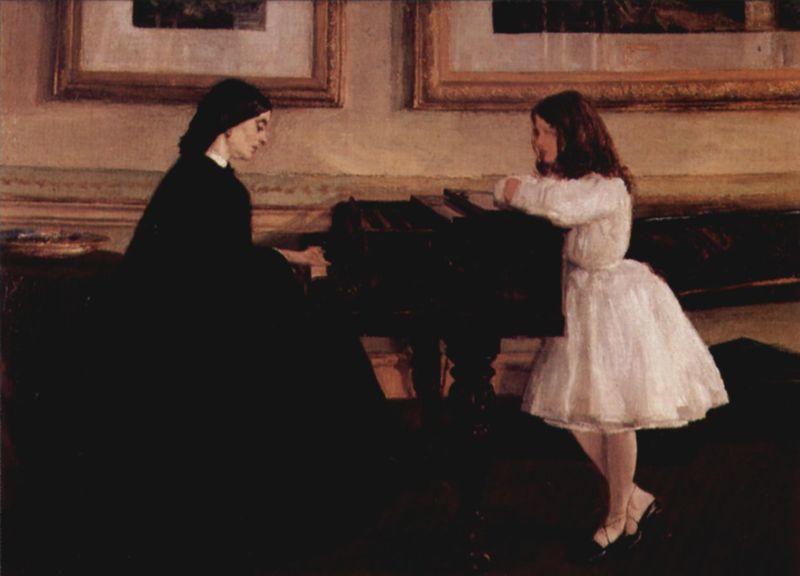
Titel: Am Klavier
Künstler: James Abbot McNeill Whistler
Standort: Cincinnati (Ohio)
Institution: Taft Museum
Schlagwörter: dunkel, flügel, gemälde, hand, mann, schatten, weiß, impressionismus, menschen, mädchen, ocker, sitzen, braun, degas, finger, frau, grau, haar, hell, kleid, kleider, licht, mund, nase, profil, raum, schwarz, tisch, zimmer, beige, rock, teppich, jung, wand, arm, arme, augen, gesicht, lang, rahmen, schale, stehen, teller, ärmel, bild, bildnis, goldrahmen, hals, hände, innenraum, instrument, portrait, porträt, öl, spiegelung, kirche, boden, gold, haare, interieur, realismus, innen, kind, mutter, tochter, musik, tänzerin, lippen, locken, ohren, seide, genre, beine, dutt, bilder, bilderrahmen, ruhe, wohnzimmer, naturalismus, balett, ballet, ballett, lehrerin, schuhe, unterricht, üben, hocker, ölgemälde, salon, spielen, kopftuch, detail, klavier, musizieren, pianist, pianistin, piano, rüschen, schick, galerie, spiel, strümpfe, wei0, schuh, tasten, trüb, gesciht, taste, chwarz, chic, saiten, lackschuhe, musikerin, reifrock, verglast, lied, klang, zuhören, hhell, klavierspiel, lauschen, schülerin, schumann, musikstunde, spinett, horchen, schraz, klavierstunde, klavier spielen, ahmens, bbrünett, bilderr, das spiel, pianp, schuman, 1900, haare lang, klavierunterricht, kleid weiß, kindsfreu, kindsfrau